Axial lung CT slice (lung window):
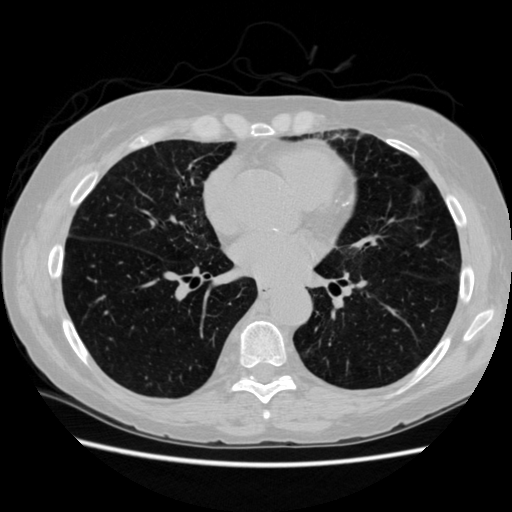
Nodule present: no